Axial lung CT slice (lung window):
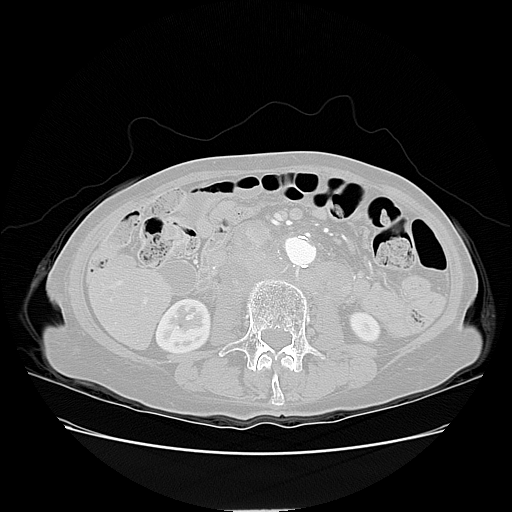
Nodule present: no